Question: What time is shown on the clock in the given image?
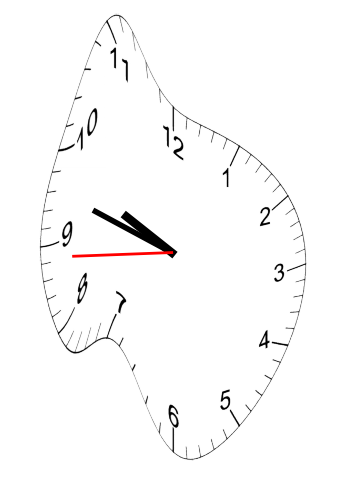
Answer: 09:47:44